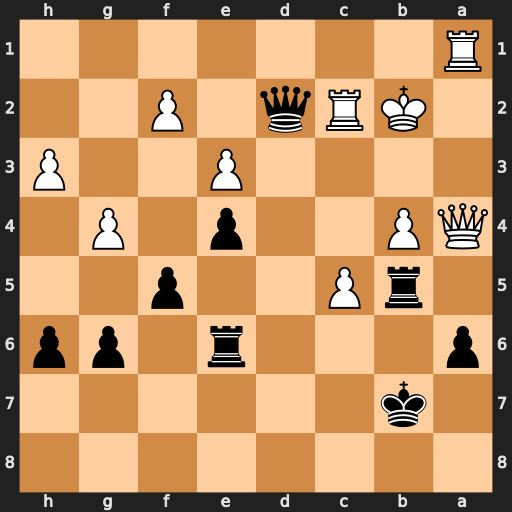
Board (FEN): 8/1k6/p3r1pp/1rP2p2/QP2p1P1/4P2P/1KRq1P2/R7
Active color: b
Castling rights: -
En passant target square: -
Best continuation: Rxb4+ Qb3 Rxb3+